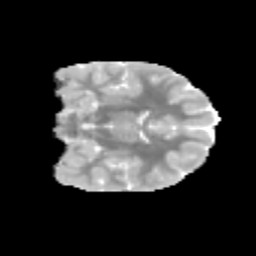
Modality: MD
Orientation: coronal
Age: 10
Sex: female
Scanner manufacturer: siemens
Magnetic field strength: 3 T
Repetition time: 3.8 s
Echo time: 0.07 s